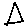
Label: triangle